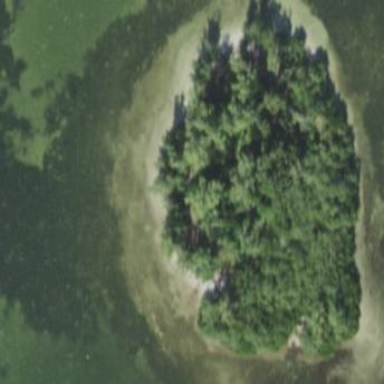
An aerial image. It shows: Islet located along the natural coastline.